Question:
On clicking a radio button, an Ajax request is send and the Div with checkbox[employee] is returned.
I want the checked checkboxes to come on top.
Was thinking, if there could be some index attribute which I can change dynamically.
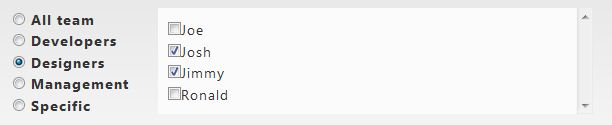
Answer: Hope the following demo will help you.
<URL>
'''
var list = $("ul"),
origOrder = list.children();
list.on("click", ":checkbox", function() {
var i, checked = document.createDocumentFragment(),
unchecked = document.createDocumentFragment();
for (i = 0; i < origOrder.length; i++) {
if (origOrder[i].getElementsByTagName("input")[0].checked) {
checked.appendChild(origOrder[i]);
} else {
unchecked.appendChild(origOrder[i]);
}
}
list.append(checked).append(unchecked);
});
'''